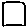
Label: square